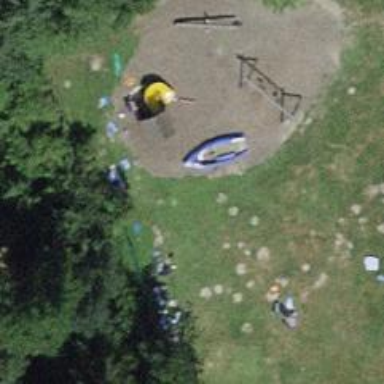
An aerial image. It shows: Playground area for leisure activities on the land.